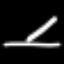
Label: pencil